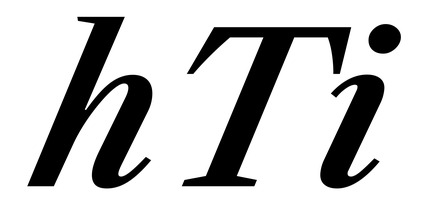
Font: LibreCaslonText-Italic_SemiBold_Italic